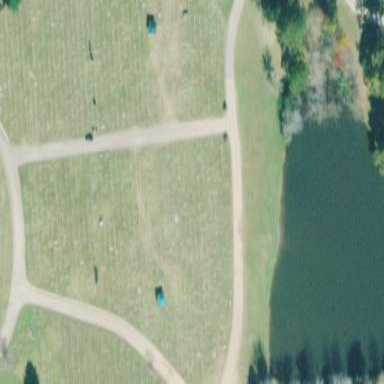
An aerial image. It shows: Cemetery.